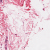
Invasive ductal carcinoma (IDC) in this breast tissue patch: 0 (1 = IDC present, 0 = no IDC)